Aerial crown-view tile of a tropical tree (Barro Colorado Island, Panama), acquired 20240813:
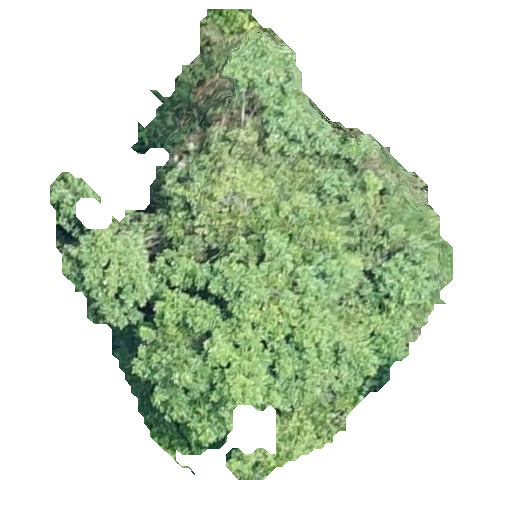
Species: Hieronyma alchorneoides
GBIF accepted scientific name: Hieronyma alchorneoides
Crown area: 160.94 m²